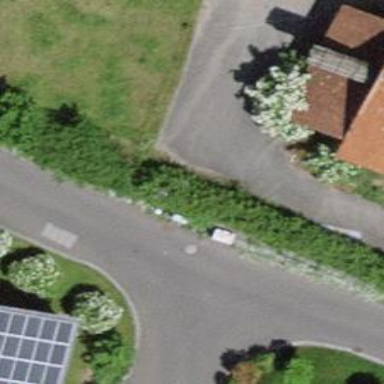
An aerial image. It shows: Hedge barrier.